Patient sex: M
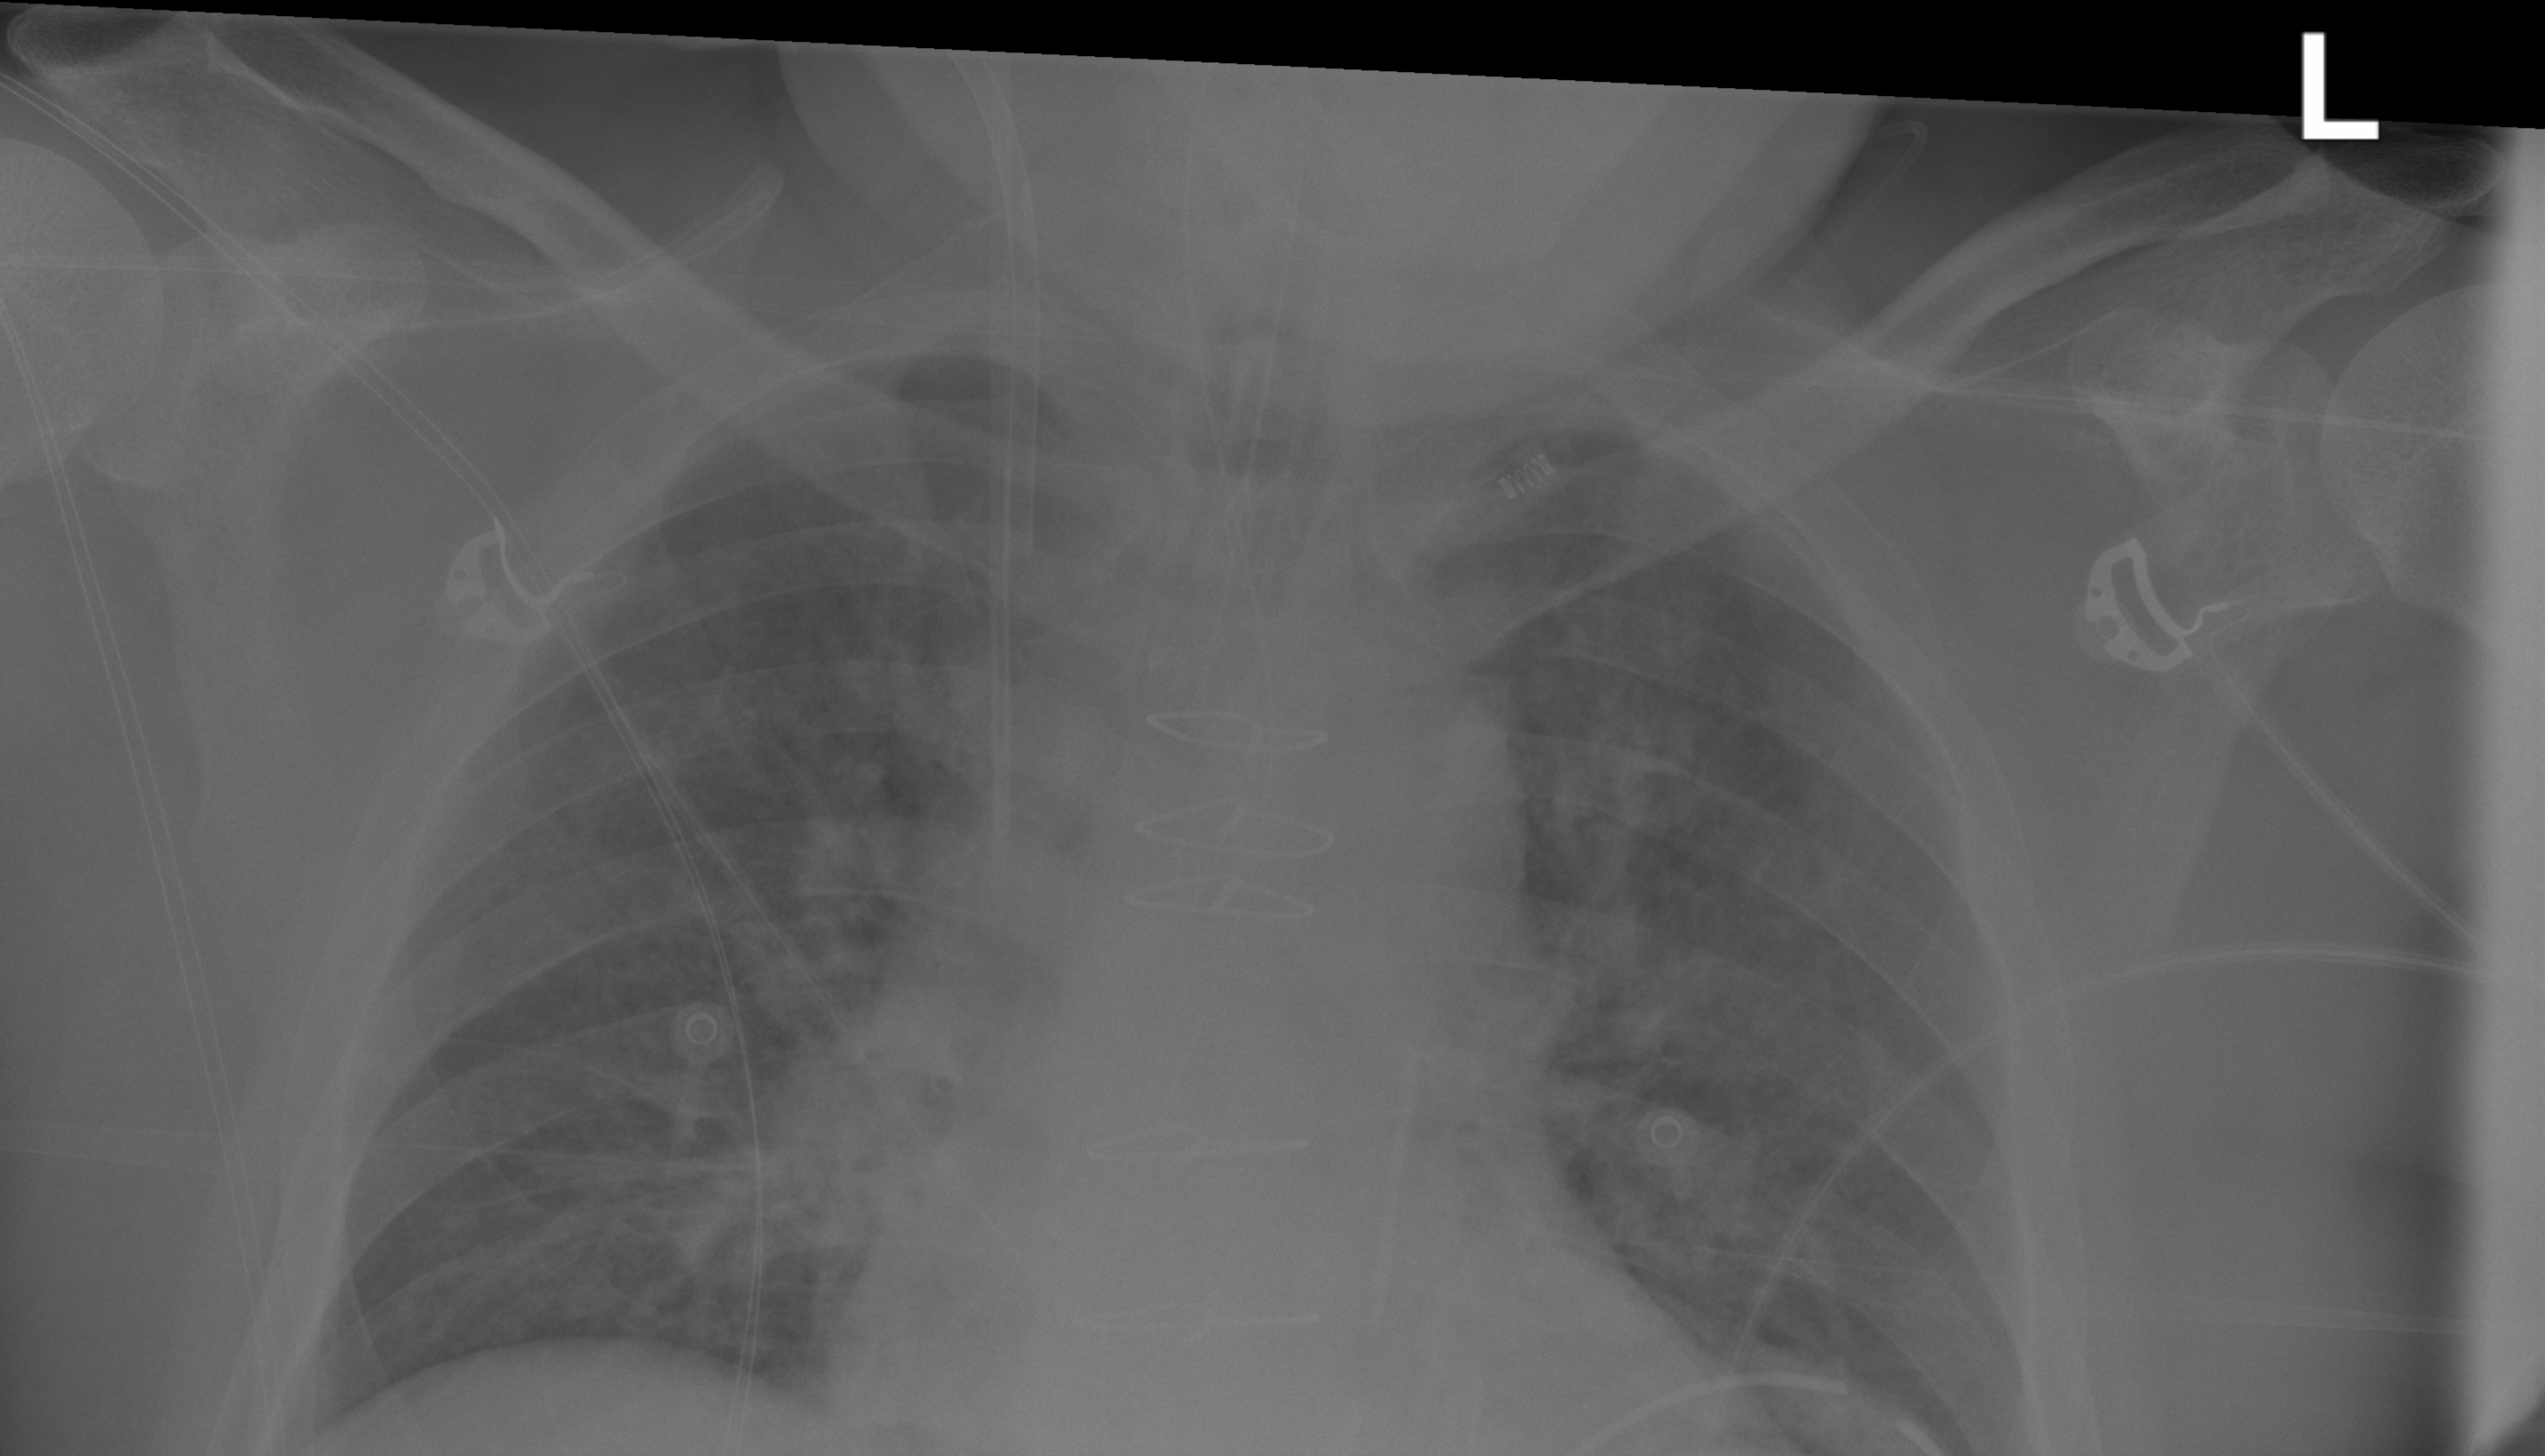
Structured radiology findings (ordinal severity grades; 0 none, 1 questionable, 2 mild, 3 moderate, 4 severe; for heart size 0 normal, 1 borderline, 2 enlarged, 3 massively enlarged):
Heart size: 0
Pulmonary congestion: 0
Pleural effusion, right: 0
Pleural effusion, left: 0
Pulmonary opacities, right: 0
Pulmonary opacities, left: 1
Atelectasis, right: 0
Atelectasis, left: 0